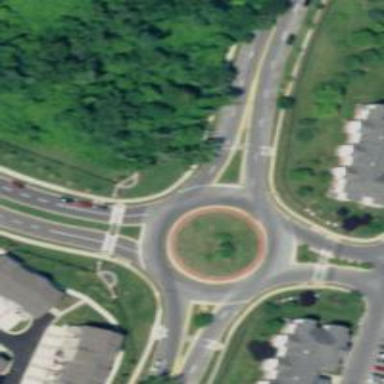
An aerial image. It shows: Tertiary road that leads to roundabout.